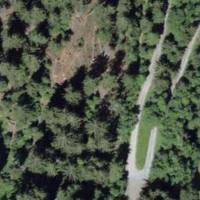
EUNIS habitat code: 43
Species observed at this site:
Sedum album
Vanessa atalanta